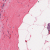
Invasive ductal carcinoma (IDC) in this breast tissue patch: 0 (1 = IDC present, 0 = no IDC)